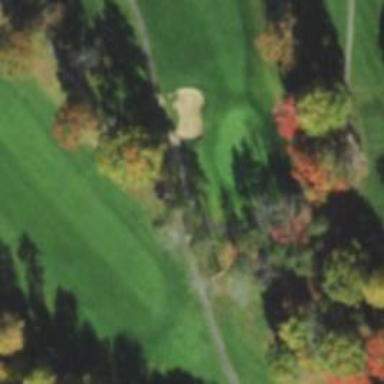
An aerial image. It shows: Path designated for golf carts.